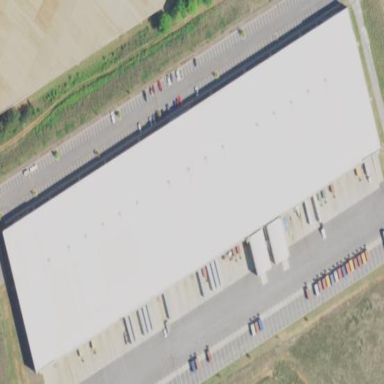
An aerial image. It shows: Warehouse building.